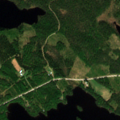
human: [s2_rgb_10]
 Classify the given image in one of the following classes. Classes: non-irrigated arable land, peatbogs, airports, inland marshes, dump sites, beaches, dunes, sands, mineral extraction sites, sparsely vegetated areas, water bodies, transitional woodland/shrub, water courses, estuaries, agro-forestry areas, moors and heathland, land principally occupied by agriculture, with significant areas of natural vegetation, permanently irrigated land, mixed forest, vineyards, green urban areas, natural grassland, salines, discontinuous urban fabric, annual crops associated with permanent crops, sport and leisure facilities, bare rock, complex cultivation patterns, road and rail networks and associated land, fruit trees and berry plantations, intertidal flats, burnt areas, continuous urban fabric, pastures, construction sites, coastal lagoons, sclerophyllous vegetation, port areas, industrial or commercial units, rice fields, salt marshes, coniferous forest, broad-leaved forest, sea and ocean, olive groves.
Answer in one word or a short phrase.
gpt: broad-leaved forest, coniferous forest, mixed forest, water bodies